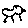
Label: bird